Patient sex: M
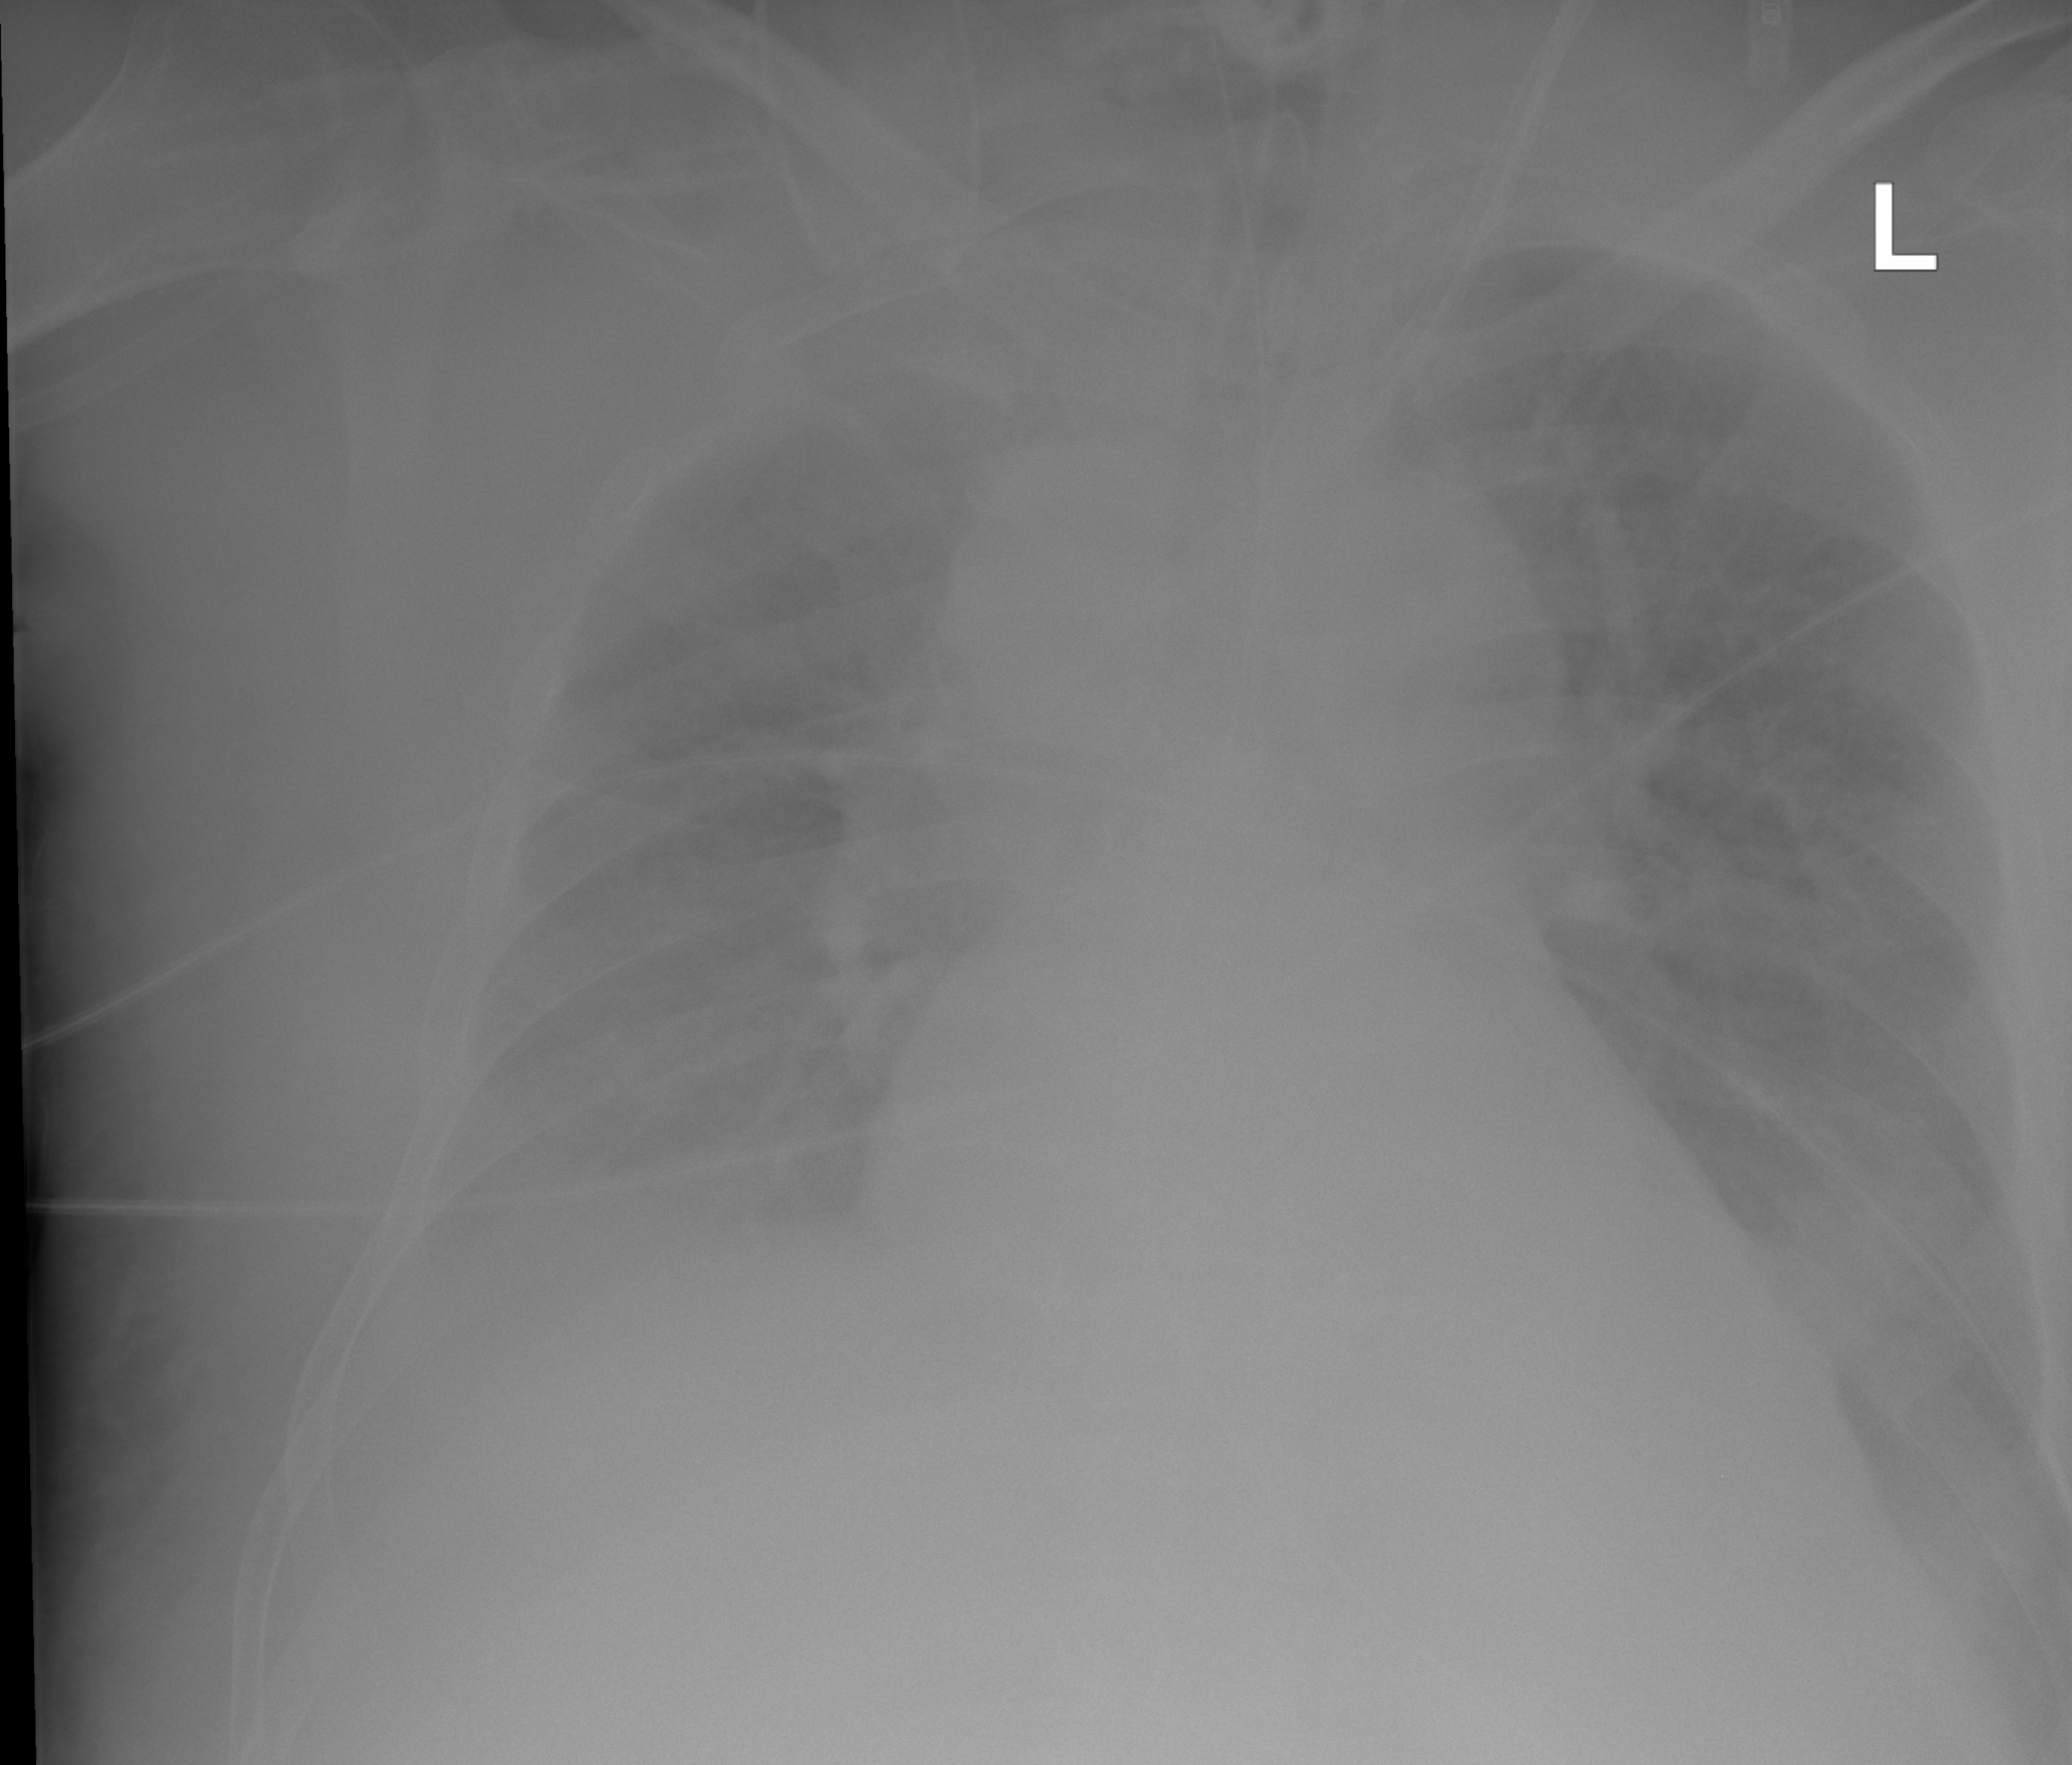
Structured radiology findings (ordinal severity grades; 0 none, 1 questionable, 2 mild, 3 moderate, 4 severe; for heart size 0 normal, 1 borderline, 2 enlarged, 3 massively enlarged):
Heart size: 0
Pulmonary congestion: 0
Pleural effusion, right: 3
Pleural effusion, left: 3
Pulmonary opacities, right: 1
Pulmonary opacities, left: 1
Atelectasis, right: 3
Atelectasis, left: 3